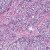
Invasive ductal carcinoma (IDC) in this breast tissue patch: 1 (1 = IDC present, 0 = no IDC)